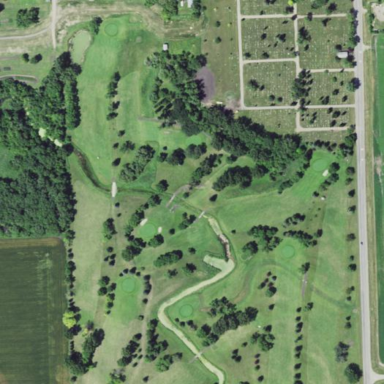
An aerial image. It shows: Golf course surrounded by greenery.